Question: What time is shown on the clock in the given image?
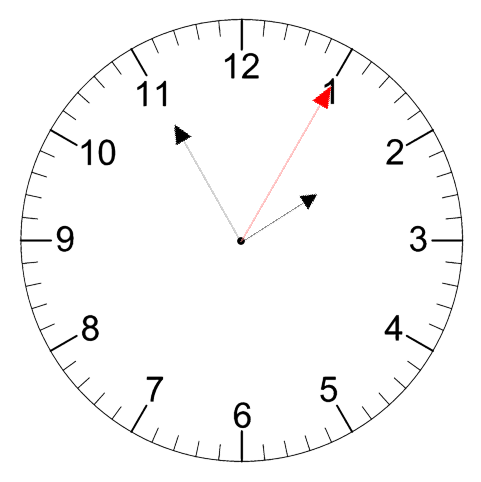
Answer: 01:55:05